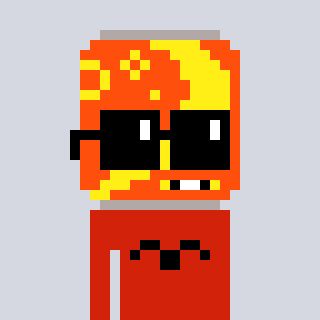
a pixel art character with square black sunglasses, a pop-shaped head and a red-colored body on a cool background